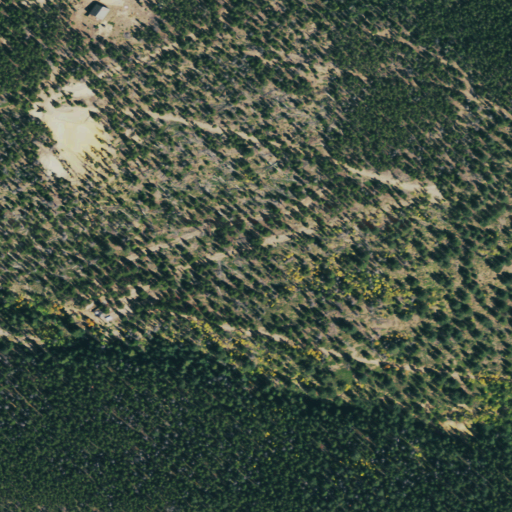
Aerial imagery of mountain in Colorado named Columbia Mountain containing evergreen forest, grassland, and open development